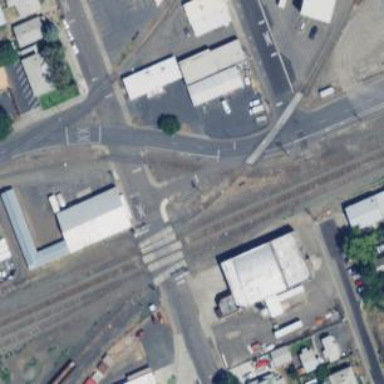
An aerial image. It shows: Rail spur service.